Field crop: tomato
Growth stage: 2
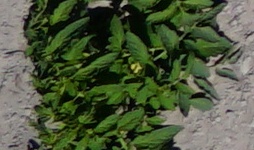
Species: tomato